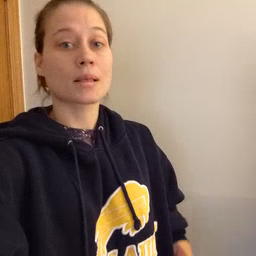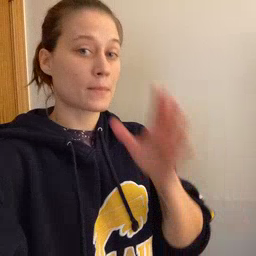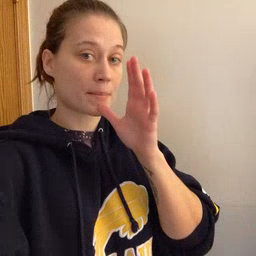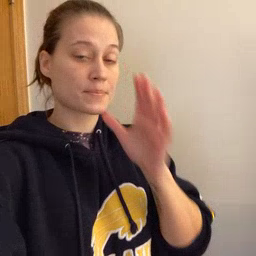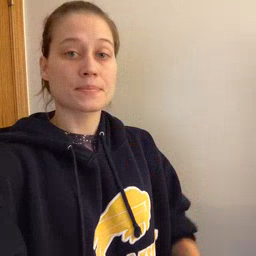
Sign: mom